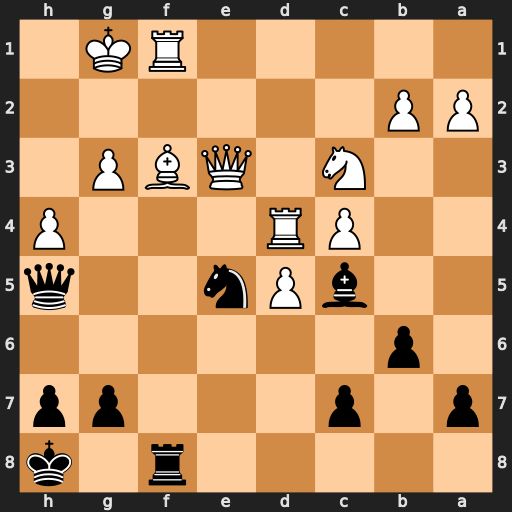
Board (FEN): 5r1k/p1p3pp/1p6/2bPn2q/2PR3P/2N1QBP1/PP6/5RK1
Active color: b
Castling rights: -
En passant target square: -
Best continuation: Rxf3 Rxf3 Nxf3+ Kg2 Nxd4